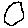
Label: circle